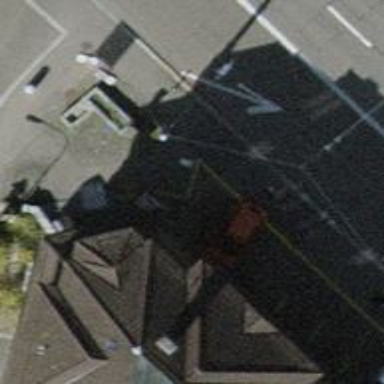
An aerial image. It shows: Post box.